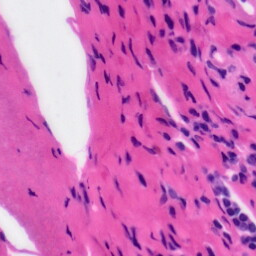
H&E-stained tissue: Tonsil